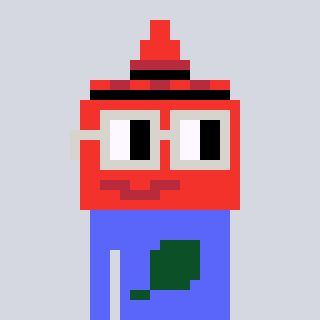
a pixel art character with square light gray glasses, a ketchup-shaped head and a purple-colored body on a cool background